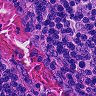
Metastatic tissue present: no